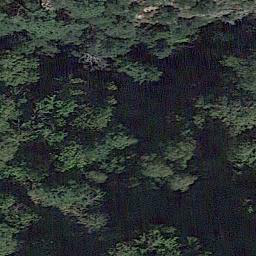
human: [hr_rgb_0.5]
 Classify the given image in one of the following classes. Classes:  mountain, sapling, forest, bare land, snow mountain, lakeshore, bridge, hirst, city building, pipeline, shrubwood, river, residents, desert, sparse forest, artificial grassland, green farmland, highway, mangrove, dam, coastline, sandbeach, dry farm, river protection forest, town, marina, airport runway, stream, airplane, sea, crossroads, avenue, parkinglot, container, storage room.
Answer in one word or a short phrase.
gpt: forest